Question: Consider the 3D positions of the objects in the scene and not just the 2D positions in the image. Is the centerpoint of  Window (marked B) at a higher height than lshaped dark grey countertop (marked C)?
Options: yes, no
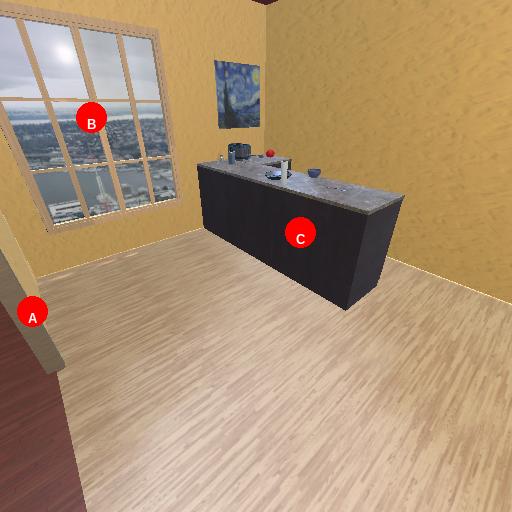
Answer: yes